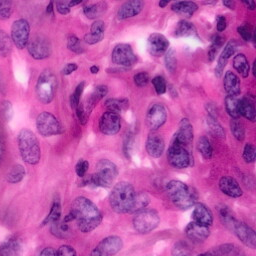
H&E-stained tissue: Pancreatic